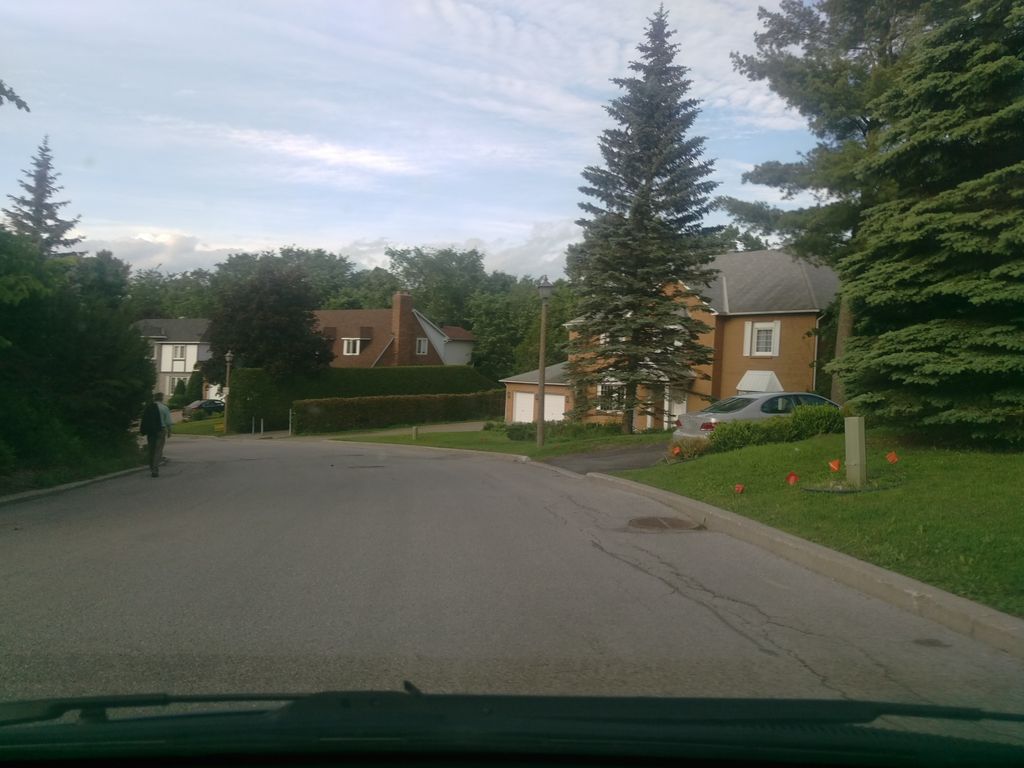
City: ottawa-gatineau